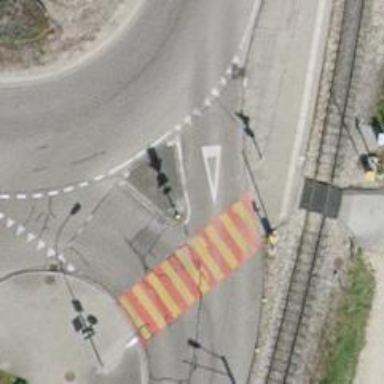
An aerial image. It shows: Marked crossing on the road.